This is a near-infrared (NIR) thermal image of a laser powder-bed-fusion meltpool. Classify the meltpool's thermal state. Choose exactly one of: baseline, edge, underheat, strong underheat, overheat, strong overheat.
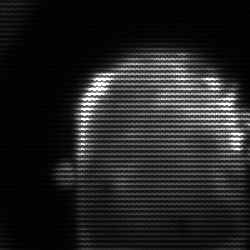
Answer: baseline